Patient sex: M
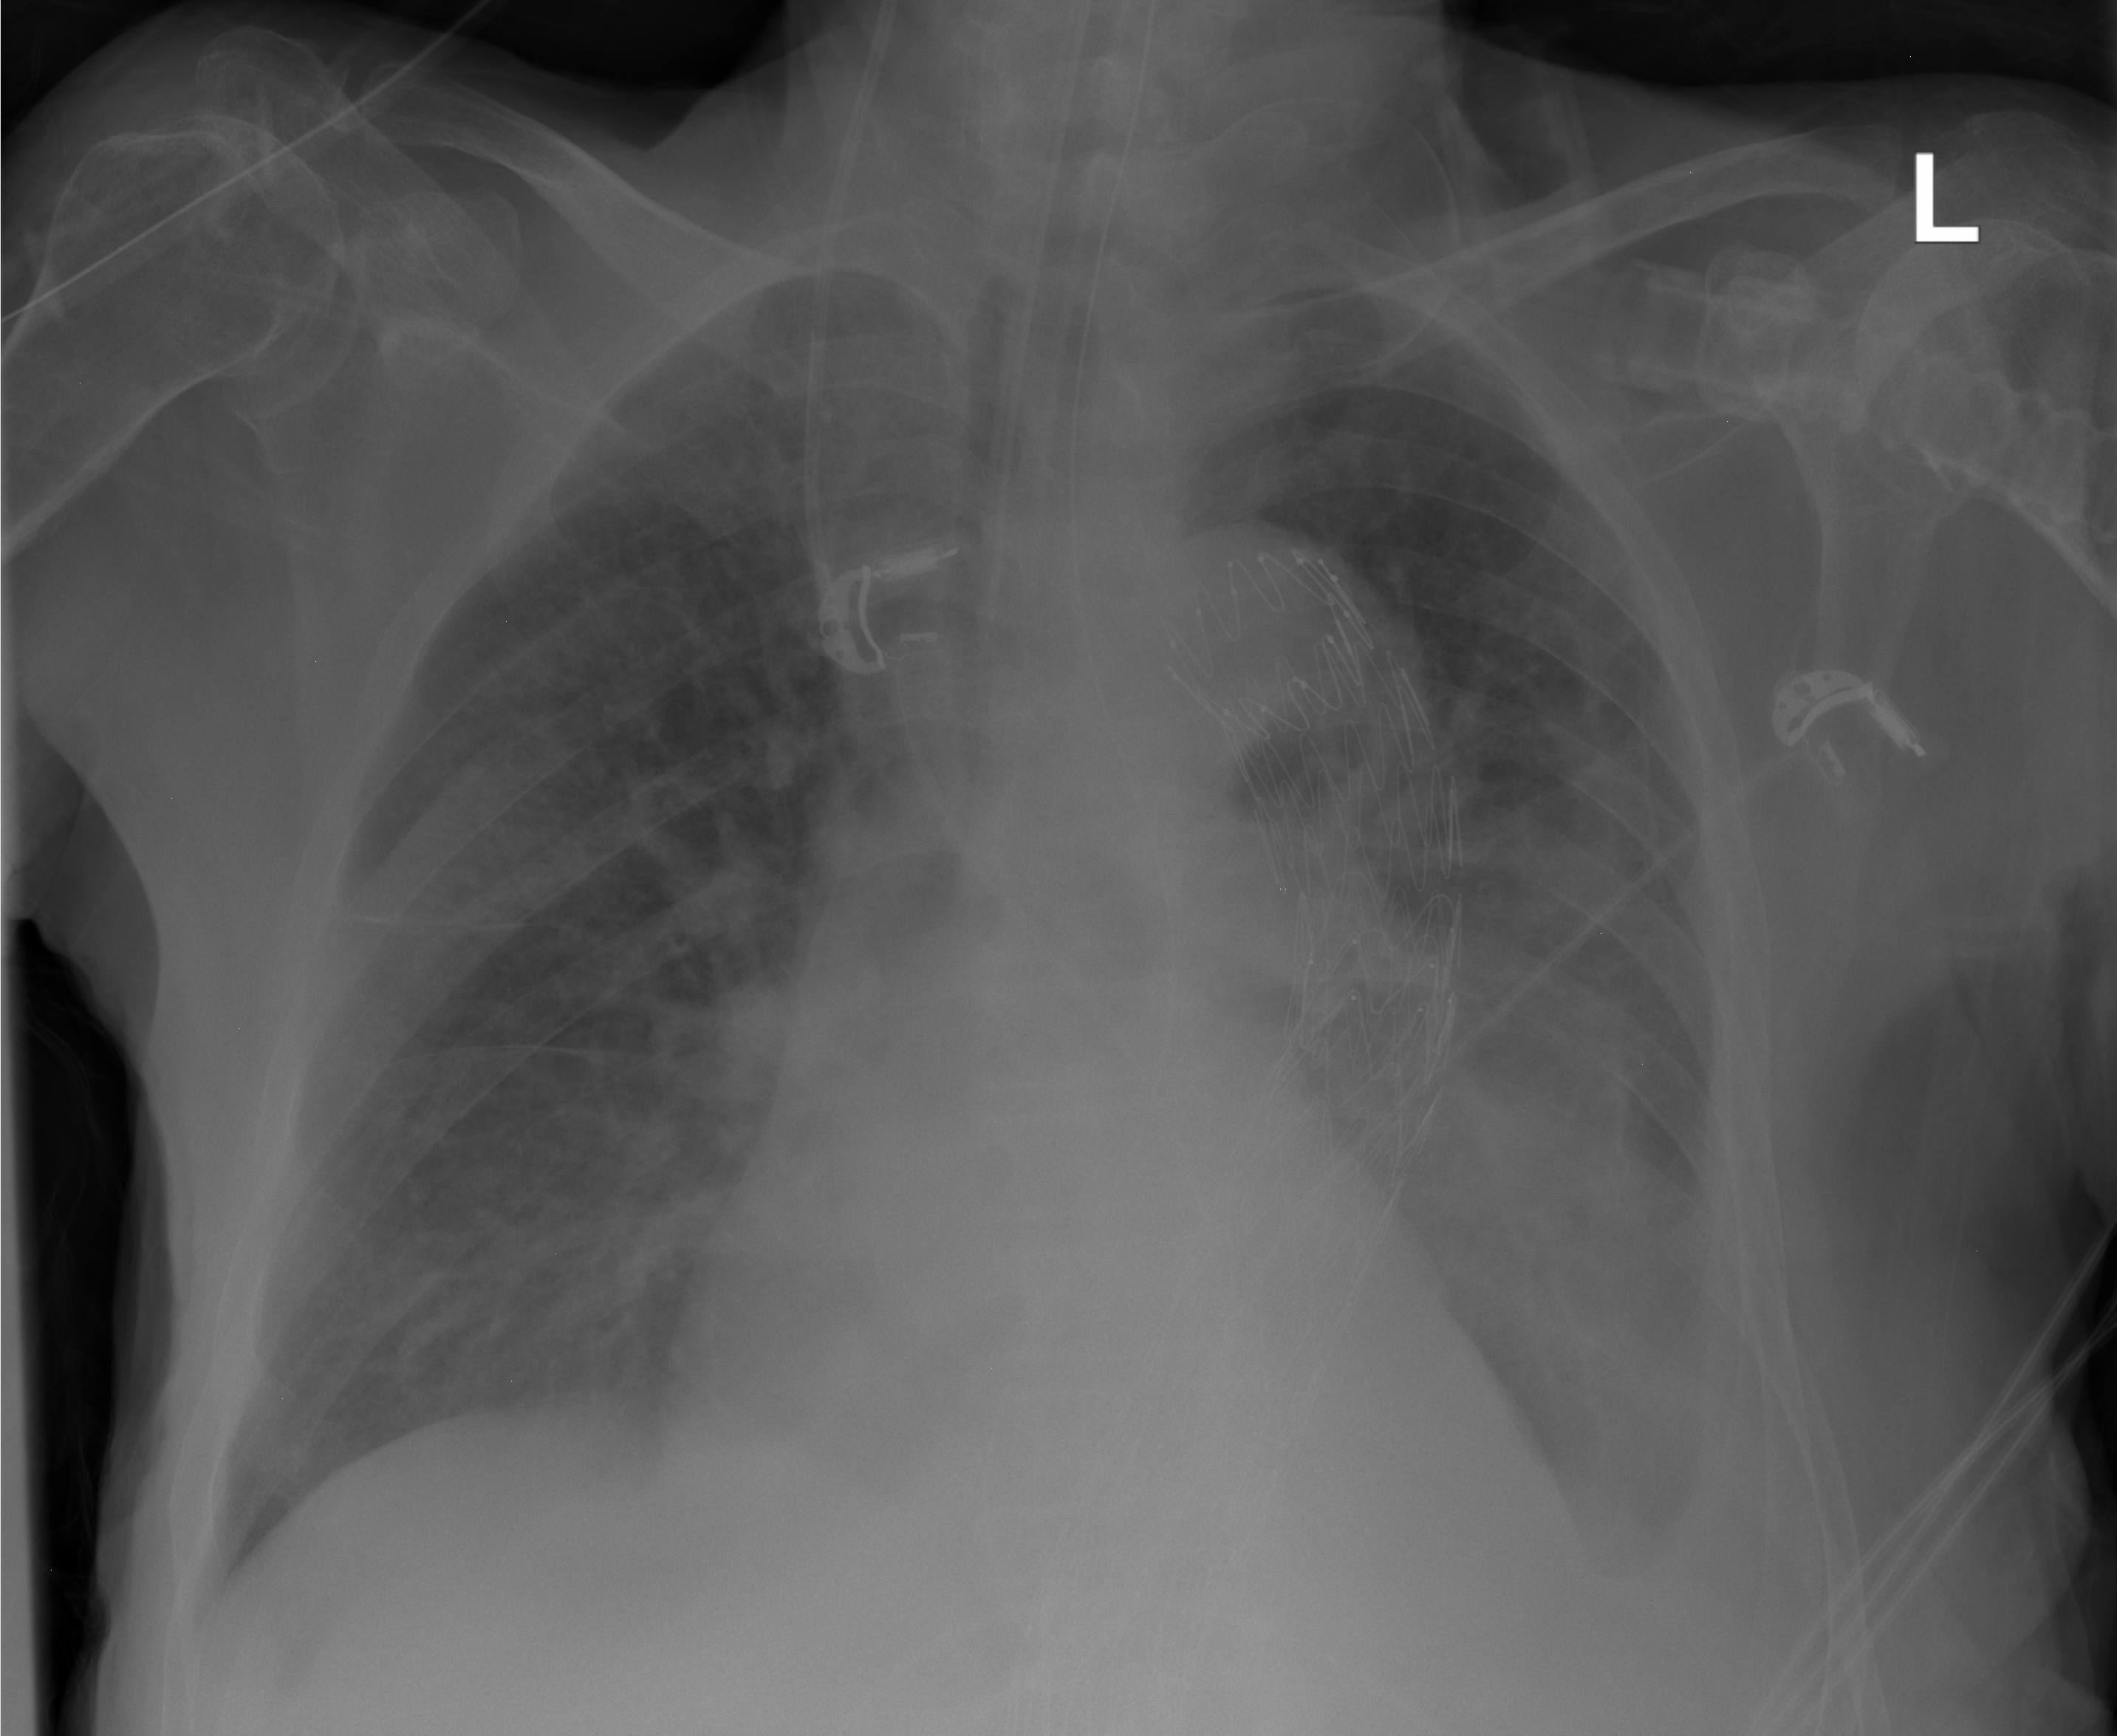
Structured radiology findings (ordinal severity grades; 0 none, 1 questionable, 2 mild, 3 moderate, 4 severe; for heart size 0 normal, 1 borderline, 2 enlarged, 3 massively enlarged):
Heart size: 2
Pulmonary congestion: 2
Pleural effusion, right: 0
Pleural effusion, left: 3
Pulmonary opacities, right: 3
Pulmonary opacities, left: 2
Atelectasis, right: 2
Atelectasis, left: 2